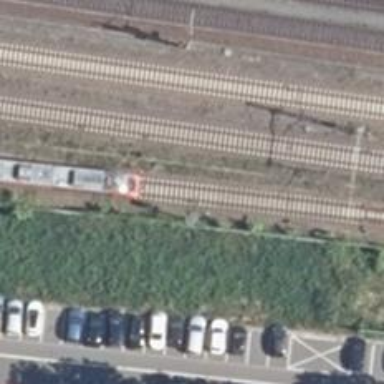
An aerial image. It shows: Railway signal.